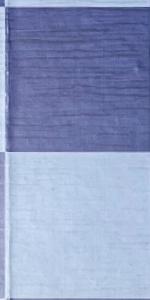
Label: Empty